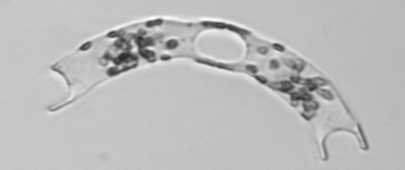
Label: Eucampia